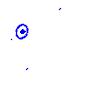
Particle: pion